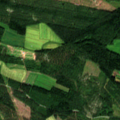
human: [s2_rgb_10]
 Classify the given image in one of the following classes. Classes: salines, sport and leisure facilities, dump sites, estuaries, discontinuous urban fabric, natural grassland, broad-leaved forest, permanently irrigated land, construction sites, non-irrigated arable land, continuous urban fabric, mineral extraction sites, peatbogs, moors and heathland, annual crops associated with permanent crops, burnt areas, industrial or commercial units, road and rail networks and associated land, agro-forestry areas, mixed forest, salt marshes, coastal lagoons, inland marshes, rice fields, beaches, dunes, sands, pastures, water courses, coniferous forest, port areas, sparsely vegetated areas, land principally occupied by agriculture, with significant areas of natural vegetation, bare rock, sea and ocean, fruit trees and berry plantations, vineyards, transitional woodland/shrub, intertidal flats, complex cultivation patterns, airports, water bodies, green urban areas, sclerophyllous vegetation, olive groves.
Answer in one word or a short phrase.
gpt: non-irrigated arable land, coniferous forest, mixed forest